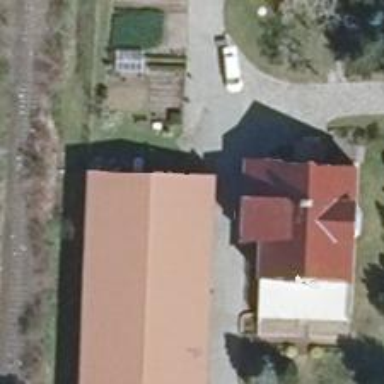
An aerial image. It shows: Gabled building with the roof oriented along its structure.